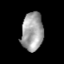
Tissue: lung
Cell type: Epithelial cells
Senescence score: 0.1619
Nuclear area (px): 810
Mean DAPI intensity: 160.511